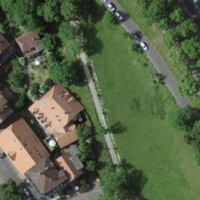
EUNIS habitat code: 53
Species observed at this site:
Aesculus hippocastanum
Cirsium arvense
Ornithogalum umbellatum
Daucus carota
Trifolium pratense